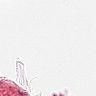
Metastatic tissue present: no